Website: walmart
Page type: payment
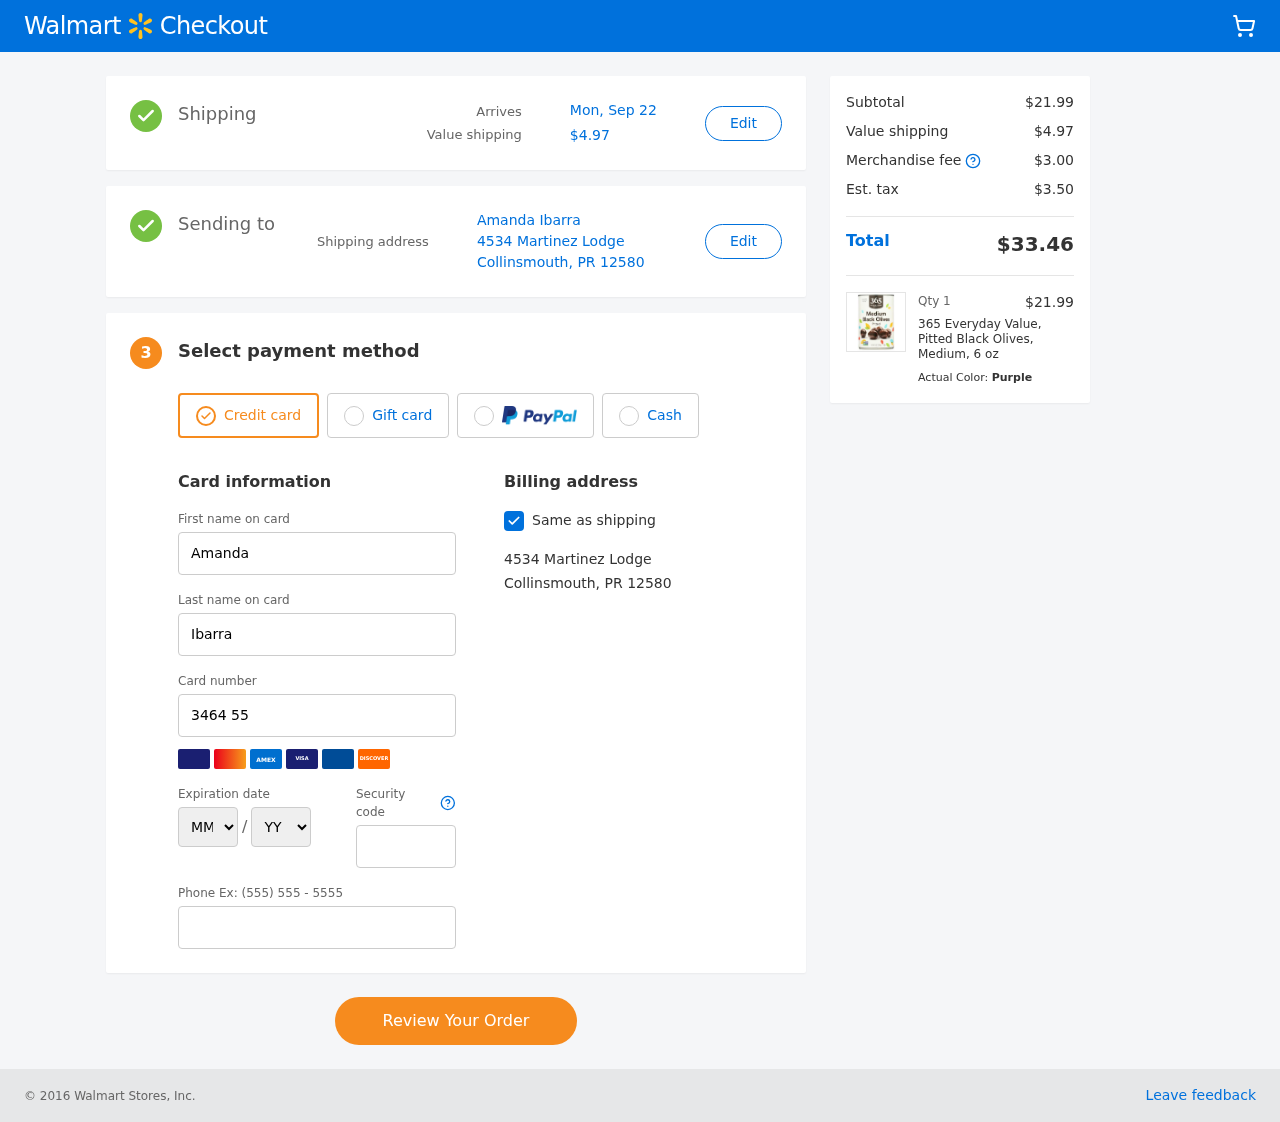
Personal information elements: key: PII_CARD_EXPIRY_MONTH
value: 08
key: PII_CARD_EXPIRY_YEAR
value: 30
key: PII_CITY_STATE_ZIP
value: Collinsmouth, PR 12580
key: PII_FULLNAME
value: Amanda Ibarra
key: PII_STREET
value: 4534 Martinez Lodge
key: PII_FIRSTNAME
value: Amanda
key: PII_LASTNAME
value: Ibarra
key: PII_CARD_NUMBER
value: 3464 5583 1822 381
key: PII_CARD_CVV
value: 5279
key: PII_PHONE
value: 3859399762
Product elements: key: PRODUCT1_NAME
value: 365 Everyday Value, Pitted Black Olives, Medium, 6 oz
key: PRODUCT1_PRICE
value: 21.99
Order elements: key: ORDER_DELIVERY_DATE
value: Mon, Sep 22
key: ORDER_SHIPPING_COST
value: $4.97
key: ORDER_SUBTOTAL
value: $21.99
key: ORDER_MERCHANDISE_FEE
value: $3.00
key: ORDER_TAX
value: $3.50
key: ORDER_TOTAL
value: $33.46
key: ORDER_NUM_ITEMS
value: Qty 1